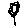
Label: flower